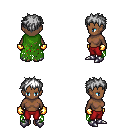
a pixel art fantasy rpg character, female body template, human, dark skin, green tattered cape, red pants, white bedhead hairstyle, gold gloves, metal boots, four views (front, back, left, right), 2x2 character sprite sheet, small pixel art, hard edges, no anti-aliasing